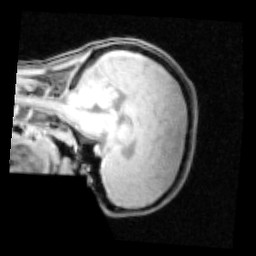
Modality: PDw
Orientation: sagittal
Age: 21
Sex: male
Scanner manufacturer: siemens
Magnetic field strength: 3 T
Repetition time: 0.25 s
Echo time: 0.00103 s